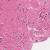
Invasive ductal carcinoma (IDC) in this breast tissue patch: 0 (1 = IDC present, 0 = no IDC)